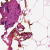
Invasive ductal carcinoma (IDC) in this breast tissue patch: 0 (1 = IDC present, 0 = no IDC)